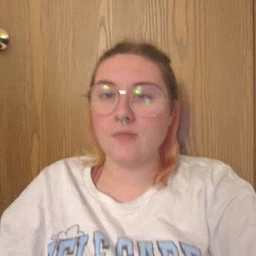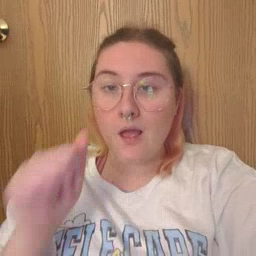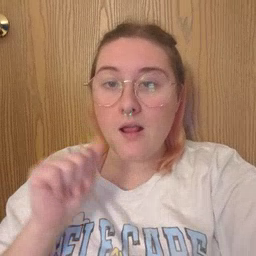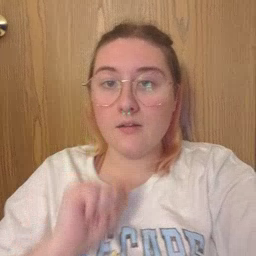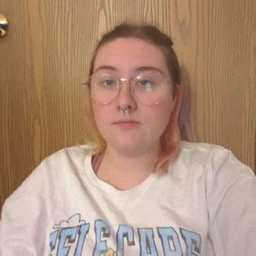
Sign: aunt